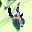
Label: 4